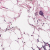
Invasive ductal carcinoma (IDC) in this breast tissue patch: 1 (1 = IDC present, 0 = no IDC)